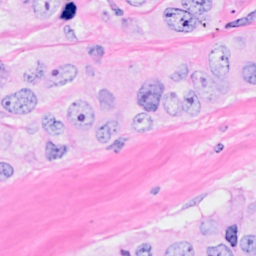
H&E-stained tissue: Breast